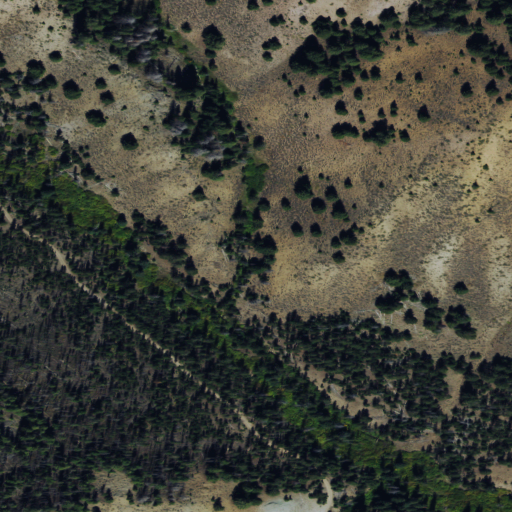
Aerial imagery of valley in Idaho named Elk Gulch containing evergreen forest, shrub, woody wetlands, and grassland